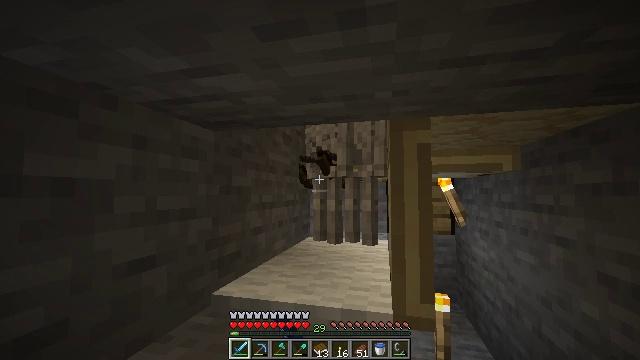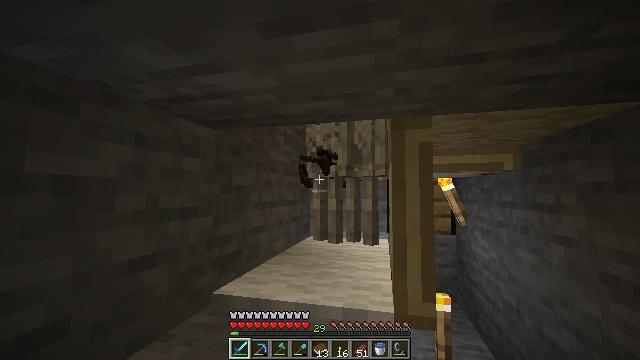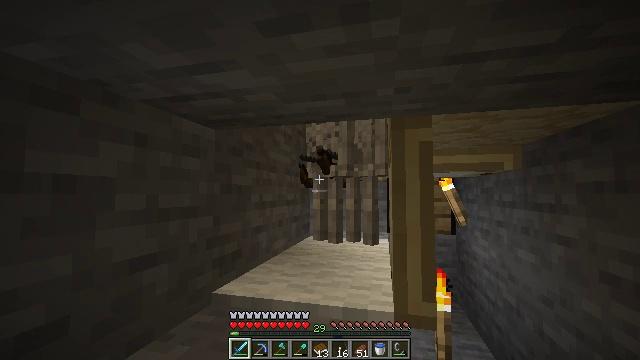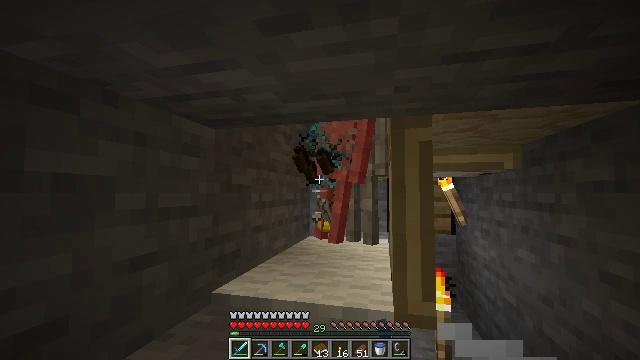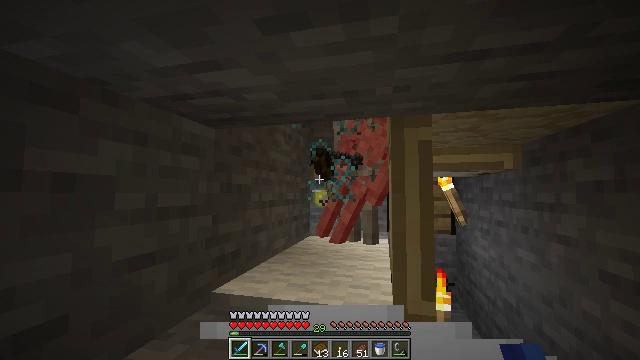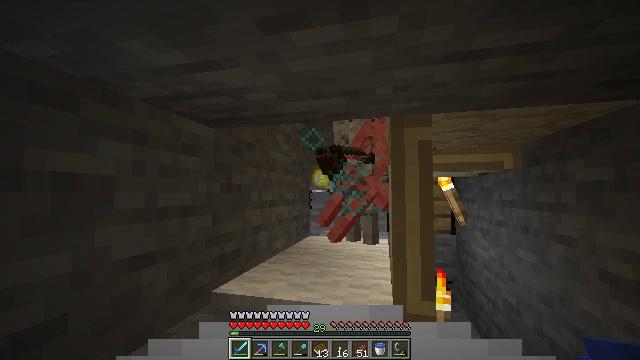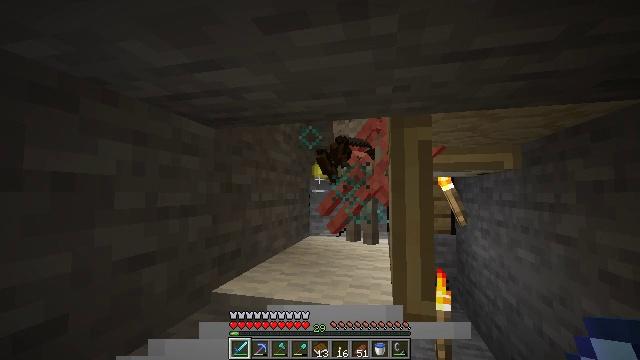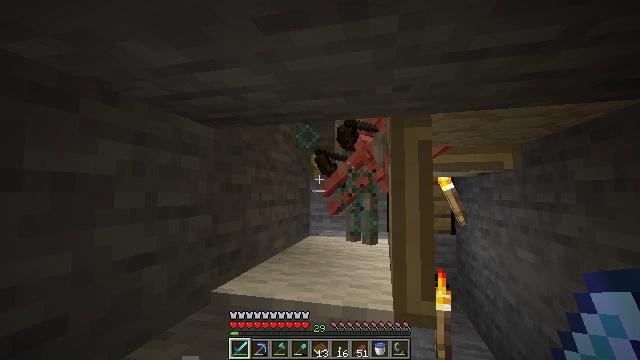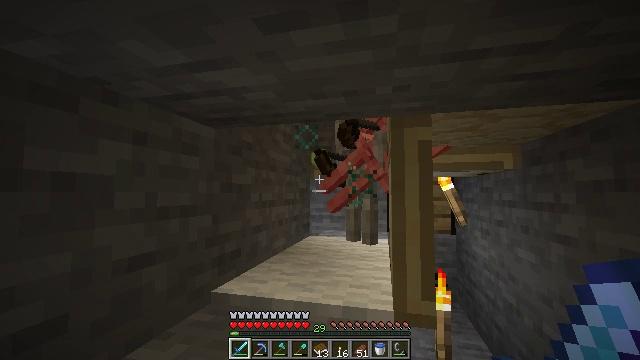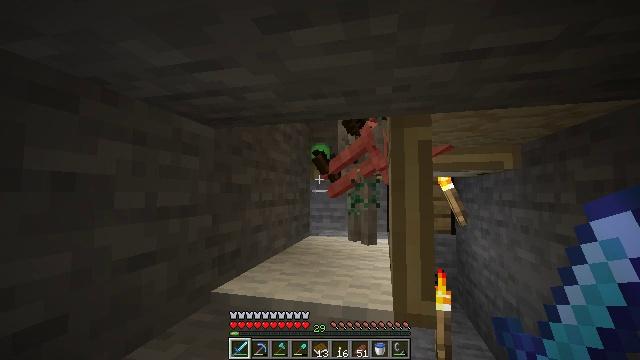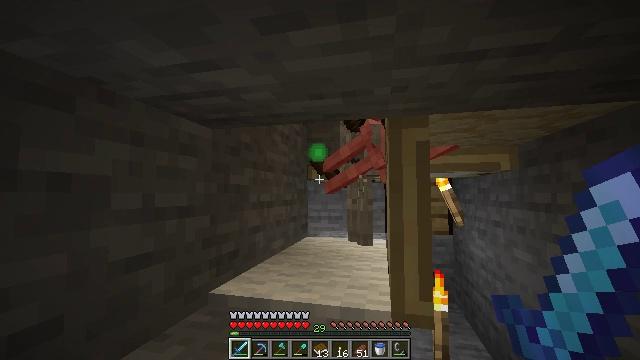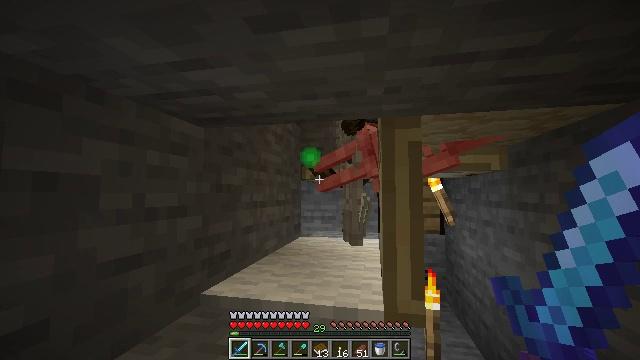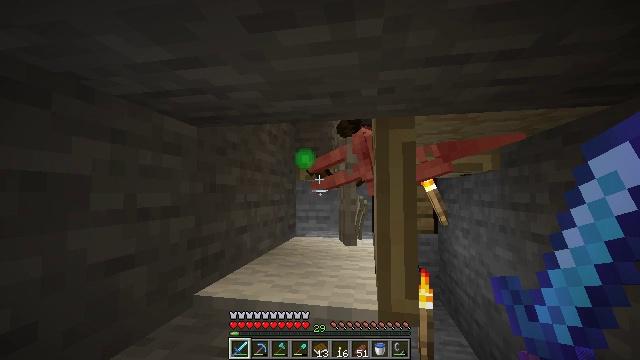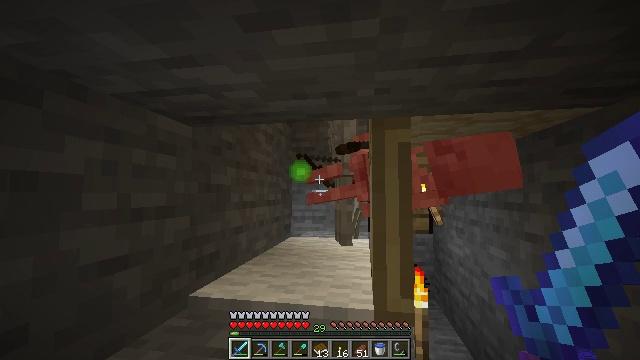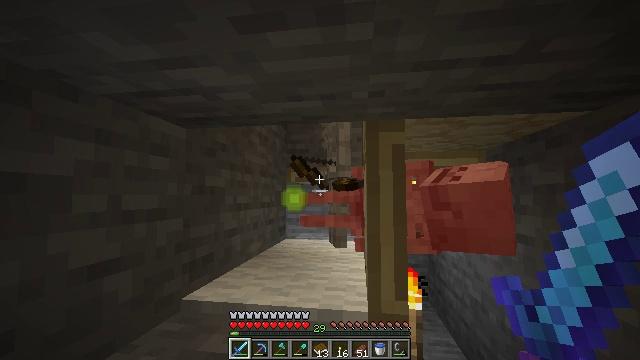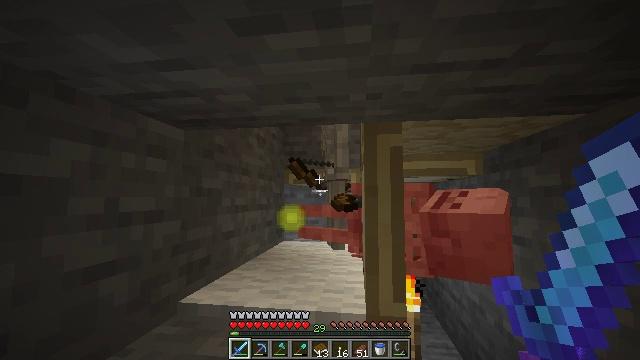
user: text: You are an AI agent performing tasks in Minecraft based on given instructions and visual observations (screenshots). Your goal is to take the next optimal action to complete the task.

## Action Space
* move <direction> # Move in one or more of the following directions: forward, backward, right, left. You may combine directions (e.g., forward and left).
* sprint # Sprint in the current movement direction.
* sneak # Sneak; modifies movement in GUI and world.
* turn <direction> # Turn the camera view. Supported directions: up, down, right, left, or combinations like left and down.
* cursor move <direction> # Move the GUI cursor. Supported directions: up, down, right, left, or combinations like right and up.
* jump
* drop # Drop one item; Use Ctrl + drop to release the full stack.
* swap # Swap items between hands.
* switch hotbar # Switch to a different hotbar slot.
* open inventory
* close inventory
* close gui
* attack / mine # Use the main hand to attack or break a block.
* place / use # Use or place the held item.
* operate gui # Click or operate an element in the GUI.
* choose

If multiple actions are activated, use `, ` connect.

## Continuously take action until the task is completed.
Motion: motion action
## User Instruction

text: Kill a skeleton.
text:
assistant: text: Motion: attack / mine
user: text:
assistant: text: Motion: no_op
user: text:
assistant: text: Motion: no_op
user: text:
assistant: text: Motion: no_op
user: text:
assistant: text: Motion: no_op
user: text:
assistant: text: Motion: no_op
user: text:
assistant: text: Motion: no_op
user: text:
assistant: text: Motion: no_op
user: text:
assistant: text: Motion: no_op
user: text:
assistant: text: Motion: no_op
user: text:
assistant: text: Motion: turn right
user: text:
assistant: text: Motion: turn right
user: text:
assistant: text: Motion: no_op
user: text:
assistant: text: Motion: turn right
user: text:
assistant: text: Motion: no_op
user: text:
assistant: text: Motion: no_op
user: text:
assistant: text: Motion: attack / mine
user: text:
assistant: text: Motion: attack / mine
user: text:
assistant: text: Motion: attack / mine
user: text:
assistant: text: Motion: attack / mine
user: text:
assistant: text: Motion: no_op
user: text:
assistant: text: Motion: no_op